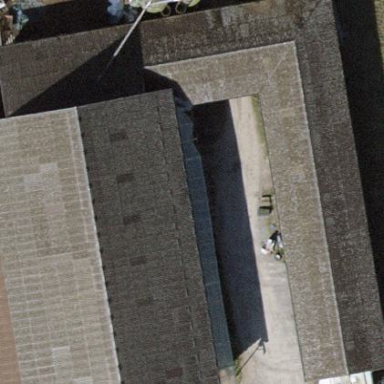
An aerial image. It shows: Gabled building.